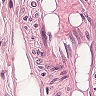
Metastatic tissue present: no